Question: I have a tablix with a column group so that it will create a column for that field provided any row has data for that column.

I need to create a version of this report that contains some empty columns on the end.
I want the number of columns to be added to be based on some factor of the non empty columns with some min/max constraints also. (my question is not how to get the number of columns required)
so far i've tried.
1 - adding individual empty columns to the tablix and setting the visibility condition on each column.
a bit long winded and a bit of a faff.
2 - creating another column group and grouping on the same field, this creates
cant vary the number of columns returned.
am i missing a simple way of adding x empty rows or columns to a tablix? where x can be calculated somehow from the values in the dataset.
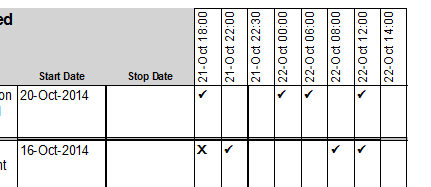
Answer: You will have to fib this scenario in your data. The column-wise grouping works with known data including those falling in the column group value with null values. There is no way to grow your groups without data unless you add some column group footer logic that would be pretty weird.
I would look into producing phantom NULL value records that will push out your columns.